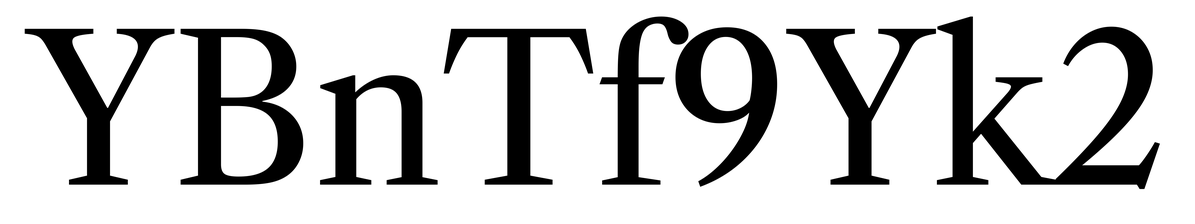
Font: LibreCaslonText_Regular